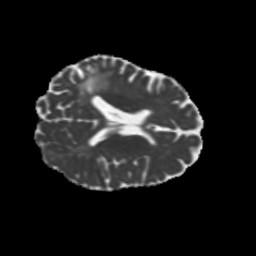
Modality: MD
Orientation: axial
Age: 42
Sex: female
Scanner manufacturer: siemens
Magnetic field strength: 3 T
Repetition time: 5.25 s
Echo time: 0.08 s